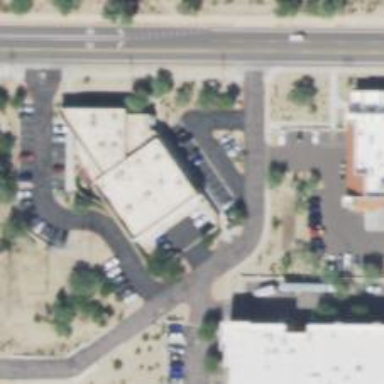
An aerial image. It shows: Veterinary facility.